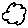
Label: cloud